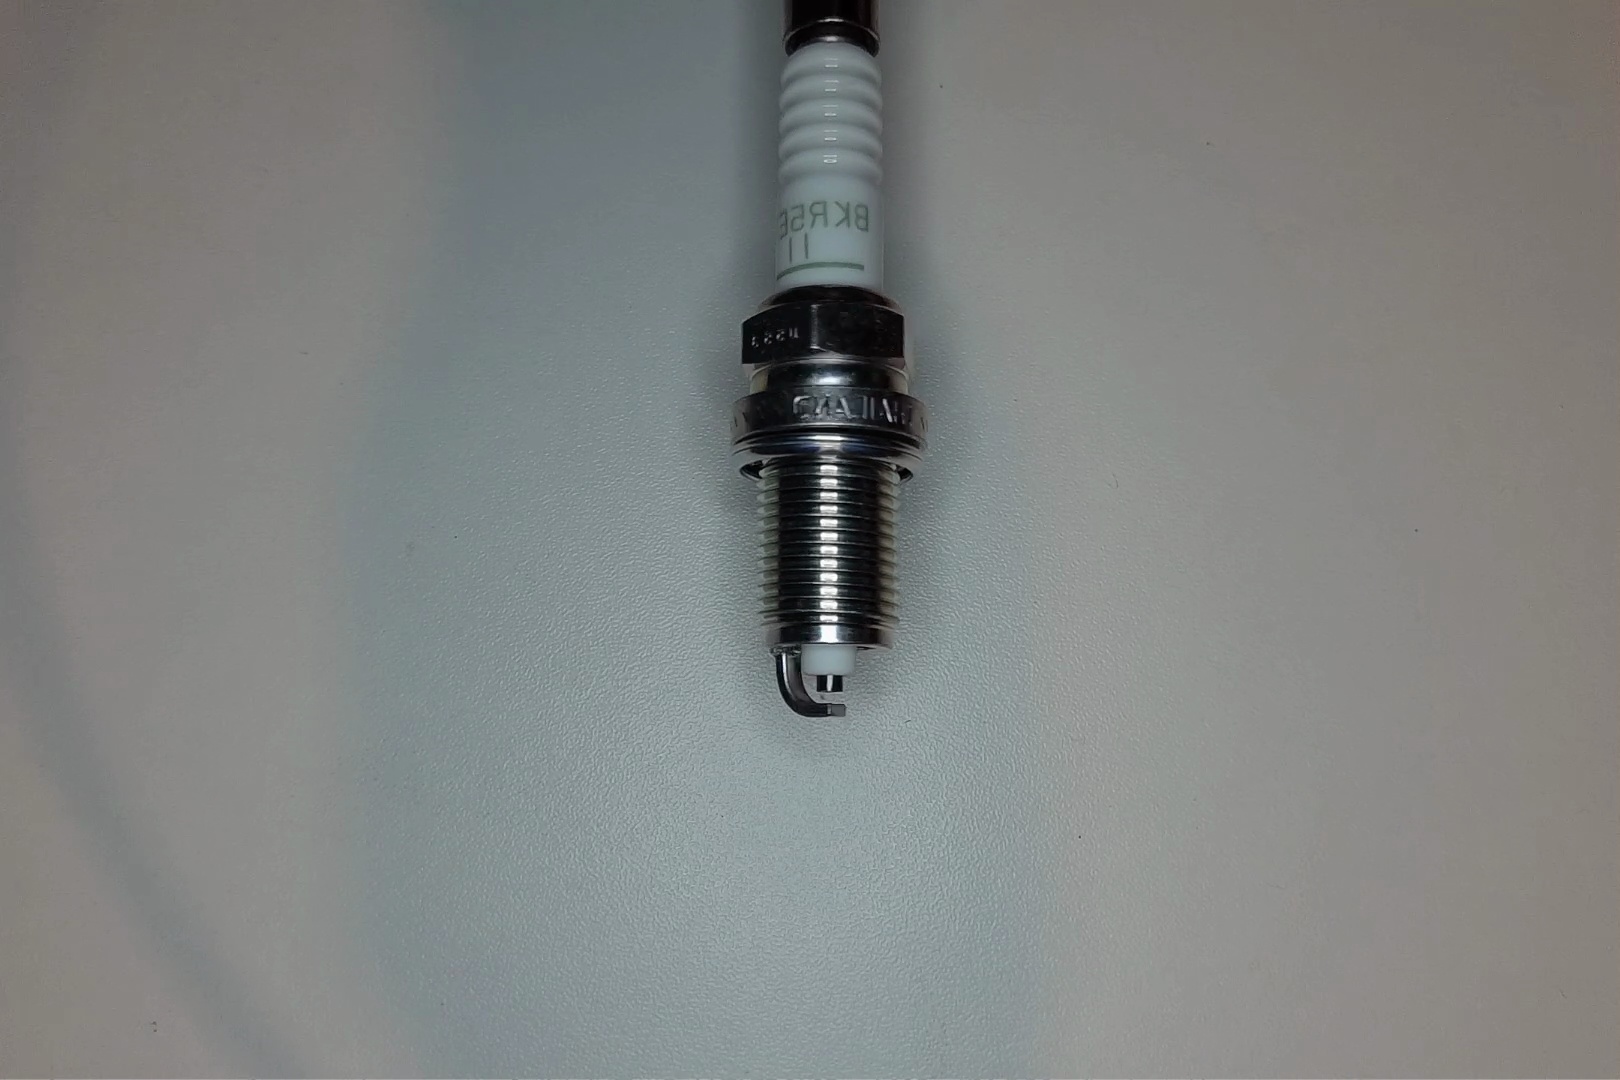
Label: normal